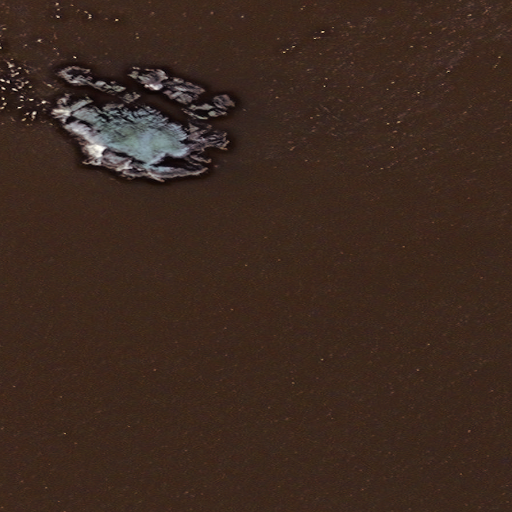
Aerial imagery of island in Alaska named Basalt Rock containing only unknown